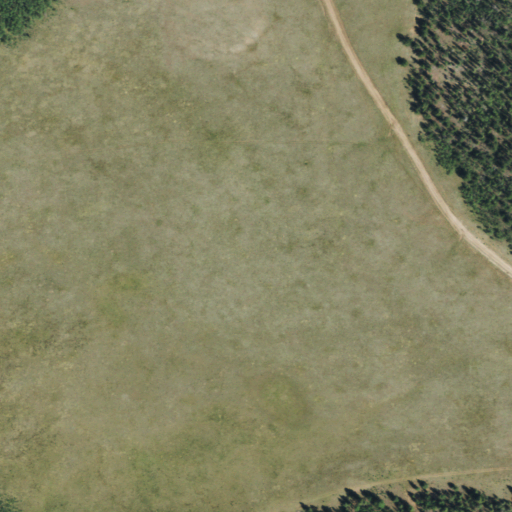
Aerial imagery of plain(s) in Colorado named Mexican Park containing shrub, evergreen forest, deciduous forest, and grassland